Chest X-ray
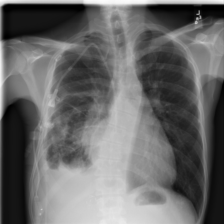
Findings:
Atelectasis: negative
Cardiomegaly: negative
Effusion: negative
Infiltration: negative
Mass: negative
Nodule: negative
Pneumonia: negative
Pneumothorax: negative
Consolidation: negative
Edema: negative
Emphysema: negative
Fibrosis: negative
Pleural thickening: negative
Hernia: negative